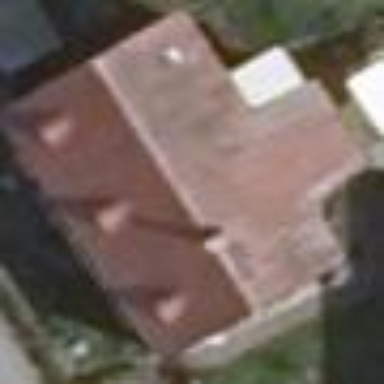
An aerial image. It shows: Building with gabled roof. The roof orientation is along the structure.